«Хитрый» источник обеспечивает постоянную мощность $P$ во внешней цепи.
Найдите силу тока через источник и напряжение на нём в зависимости от времени, если его подключили к резистору с сопротивлением $R$.
Найдите силу тока через источник и напряжение на нём в зависимости от времени, если его подключили к конденсатору ёмкости $C$. Теперь к «хитрому» источнику подключили цепь, схема которой приведена на рисунке. $R=5~\text{Ом}$, $P=8~\text{Вт}$, напряжение открытия диода $U_0=2~\text{В}$.
Найдите силу тока и напряжение на каждом элементе цепи в момент открытия диода.
Будет ли достигнут установившийся режим? Если да, то рассчитайте силу тока и напряжение на каждом элементе цепи в установившемся режиме.
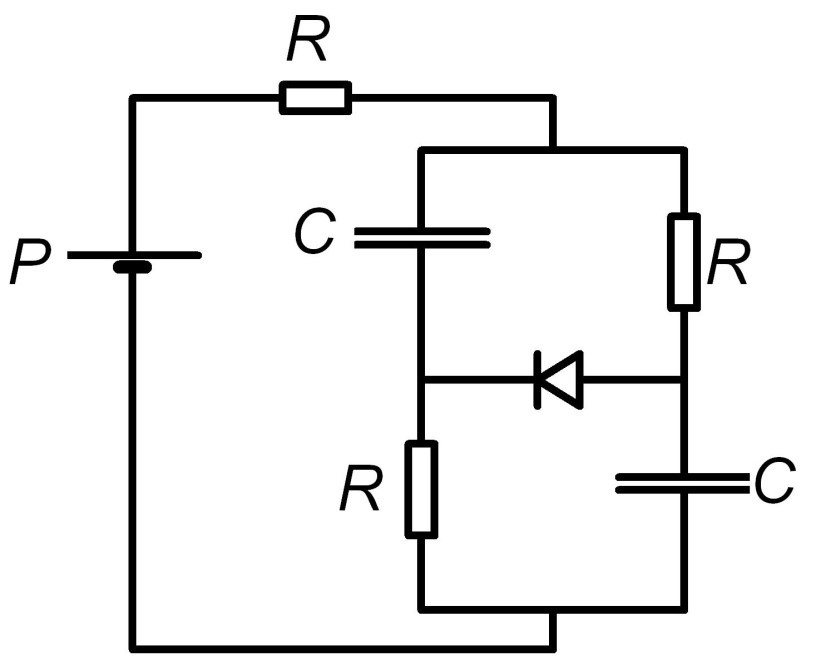
Найдите силу тока через источник и напряжение на нём в зависимости от времени, если его подключили к резистору с сопротивлением $R$.
Решение: Мощность определяется законом Джоуля-Ленца: $P=I^2 R$.
Ответ: \[I=\sqrt{\frac{P}{R}},\quad U=\sqrt{PR}\]

Найдите силу тока через источник и напряжение на нём в зависимости от времени, если его подключили к конденсатору ёмкости $C$.
Решение: Запишем ЗСЭ: $Pt=\frac{CU^2}{2}$. Ток найдем, как производную заряда $I=\dot{q}=C\dot{U} =\sqrt{\frac{CP}{2t}}$.
Ответ: \[I=\sqrt{\frac{CP}{2t}}, \quad U=\sqrt{\frac{2Pt}{C}}\]

Найдите силу тока и напряжение на каждом элементе цепи в момент открытия диода.
Решение: В момент открытия диода напряжение на нем равно $U_0$, а ток нулевой. Из симметрии схемы следует, что в ветвях будут течь одинаковые токи $I$, а напряжения на конденсаторах равны. Обозначим напряжение на конденсаторах, как U. Тогда, записав II правило Кирхгофа в любом из контуров резистор-конденсатор-диод, получим $U=IR+U_0$.Напряжение на источнике $\mathcal{E}=R\cdot2I + 2RI+ U_0$, а полная выделяемая им мощность $P=\mathcal{E} \cdot 2I$. Таким образом, получилось квадратное уравнение на ток $I$: $8 I^2 R + 2 I U_0 - P = 0$, его решение $I=\frac{-U_0 + \sqrt{U_0^2 + 8 PR}}{8R}=0.4~\text{А}$. | Элемент | Ток | Напряжение | | --- | --- | --- | | Источник | $2I=0.8~\text{А}$ | $4RI+U_0=10~\text{В}$ | | “Внутренние” резисторы | $I=0.4~\text{А}$ | $RI=2~\text{В}$ | | “Внешний” резистор | $2I=0.8~\text{А}$ | $RI=4~\text{В}$ | | Конденсаторы | $I=0.4~\text{А}$ | $RI+U_0=4~\text{В}$ | | Диод | $I=0~\text{А}$ | $U_0=2~\text{В}$ |
Ответ: | Элемент | Ток | Напряжение | | --- | --- | --- | | Источник | $2I=0.8~\text{А}$ | $4RI+U_0=10~\text{В}$ | | “Внутренние” резисторы | $I=0.4~\text{А}$ | $RI=2~\text{В}$ | | “Внешний” резистор | $2I=0.8~\text{А}$ | $RI=4~\text{В}$ | | Конденсаторы | $I=0.4~\text{А}$ | $RI+U_0=4~\text{В}$ | | Диод | $I=0~\text{А}$ | $U_0=2~\text{В}$ | Ответ: ЭлементТокНапряжениеИсточник$2I=0.8~\text{А}$$4RI+U_0=10~\text{В}$“Внутренние” резисторы$I=0.4~\text{А}$$RI=2~\text{В}$“Внешний” резистор$2I=0.8~\text{А}$$RI=4~\text{В}$Конденсаторы$I=0.4~\text{А}$$RI+U_0=4~\text{В}$Диод$I=0~\text{А}$$U_0=2~\text{В}$

Будет ли достигнут установившийся режим? Если да, то рассчитайте силу тока и напряжение на каждом элементе цепи в установившемся режиме.
Решение: В начальный момент времени диод закрыт и конденсаторы начинают заряжаться, пока тот диод не откроется. После открытия диода пока через конденсаторы идет ток, напряжение на них, а значит и напряжение на резисторах, повышается. Соответственно, мощность, выделяющаяся на резисторах и на диоде, также возрастает. Так как общая мощность в цепи постоянна, то мощность на конденсаторах будет падать, пока не упадет до нуля – тогда через них престанет идти ток, и мы получим цепь с последовательным соединением трех резисторов и диода. Из пункта A1 состояние такой системы стационарно, значит установившийся режим будет достигнут.В установившемся режиме через резисторы и диод идет одинаковый ток $I$, при этом на диоде падает напряжение $U_0$. Таким образом, напряжение на источнике $\mathcal{E}=3RI+U_0$ и выражение для мощности имеет вид: $P=3RI^2+U_0 I$. Из него легко получить квадратное уравнение на $I$, решая которое, получаем $I=\frac{-U_0+\sqrt{U_0^2 + 12 PR}}{6RP} = \frac{2}{3}~\text{А}$. | Элемент | Ток | Напряжение | | --- | --- | --- | | Источник | $I=\frac{2}{3}~\text{А}$ | $3RI+U_0=12~\text{В}$ | | “Внутренние” резисторы | $I=\frac{2}{3}~\text{А}$ | $RI=\frac{10}{3}~\text{В}$ | | “Внешний” резистор | $I=\frac{2}{3}~\text{А}$ | $RI=\frac{10}{3}~\text{В}$ | | Конденсаторы | $I=0~\text{А}$ | $RI+U_0=\frac{16}{3}~\text{В}$ | | Диод | $I=\frac{2}{3}~\text{А}$ | $U_0=2~\text{В}$ |
Ответ: | Элемент | Ток | Напряжение | | --- | --- | --- | | Источник | $I=\frac{2}{3}~\text{А}$ | $3RI+U_0=12~\text{В}$ | | “Внутренние” резисторы | $I=\frac{2}{3}~\text{А}$ | $RI=\frac{10}{3}~\text{В}$ | | “Внешний” резистор | $I=\frac{2}{3}~\text{А}$ | $RI=\frac{10}{3}~\text{В}$ | | Конденсаторы | $I=0~\text{А}$ | $RI+U_0=\frac{16}{3}~\text{В}$ | | Диод | $I=\frac{2}{3}~\text{А}$ | $U_0=2~\text{В}$ | Ответ: ЭлементТокНапряжениеИсточник$I=\frac{2}{3}~\text{А}$$3RI+U_0=12~\text{В}$“Внутренние” резисторы$I=\frac{2}{3}~\text{А}$$RI=\frac{10}{3}~\text{В}$“Внешний” резистор$I=\frac{2}{3}~\text{А}$$RI=\frac{10}{3}~\text{В}$Конденсаторы$I=0~\text{А}$$RI+U_0=\frac{16}{3}~\text{В}$Диод$I=\frac{2}{3}~\text{А}$$U_0=2~\text{В}$
Темы:
T, Цепи, Диод, 2018, Сборы XY, X, Конденстор